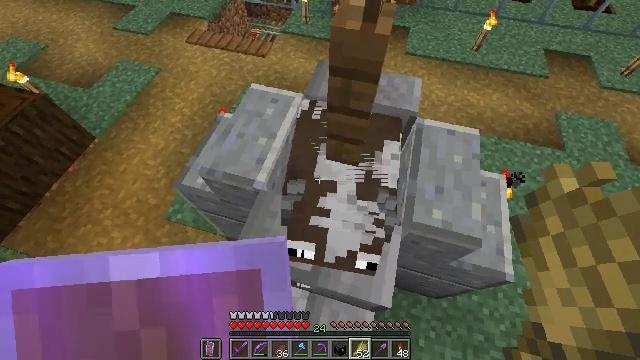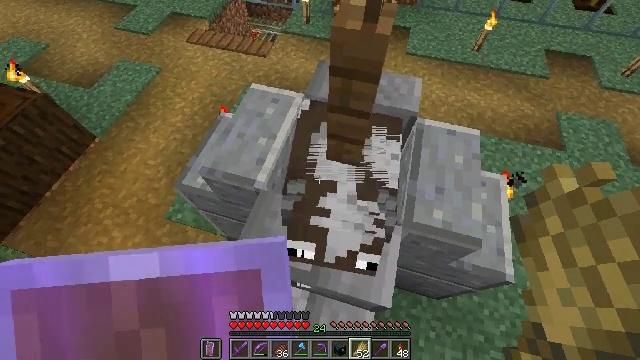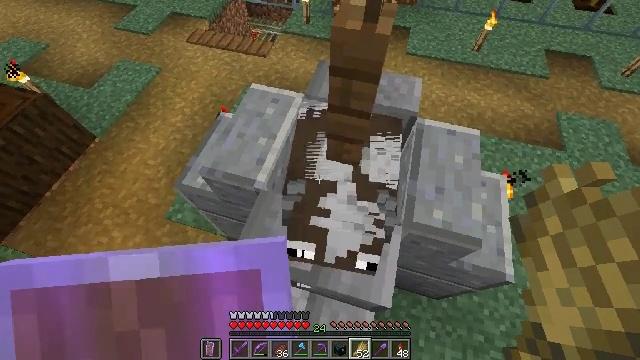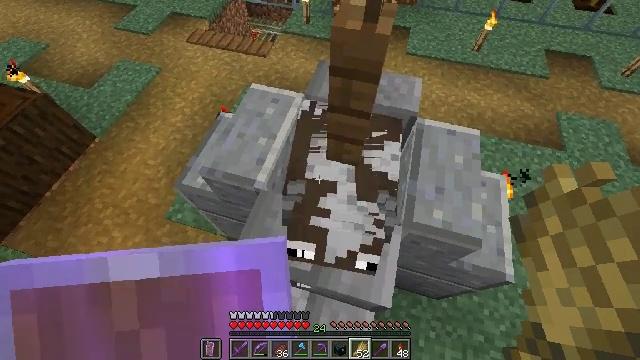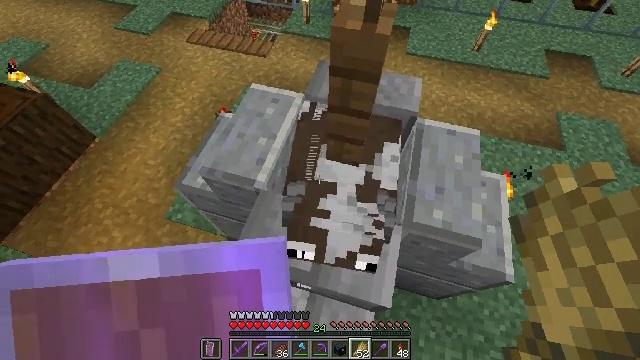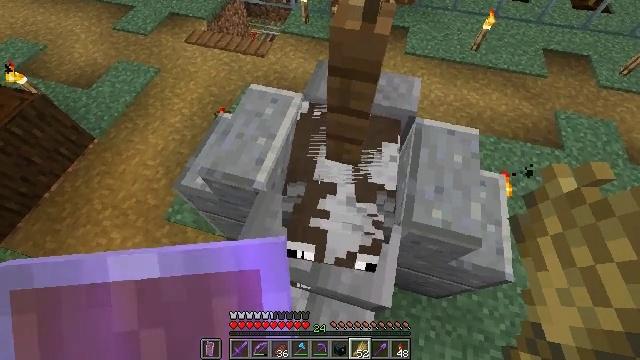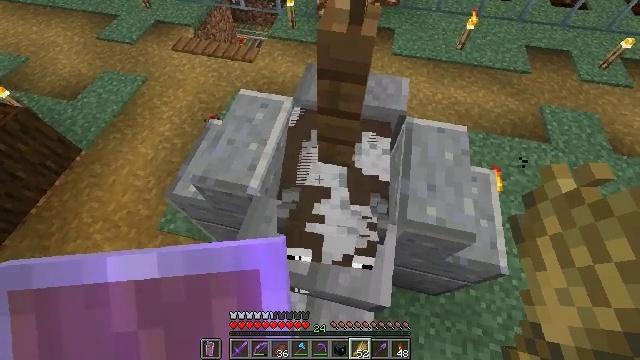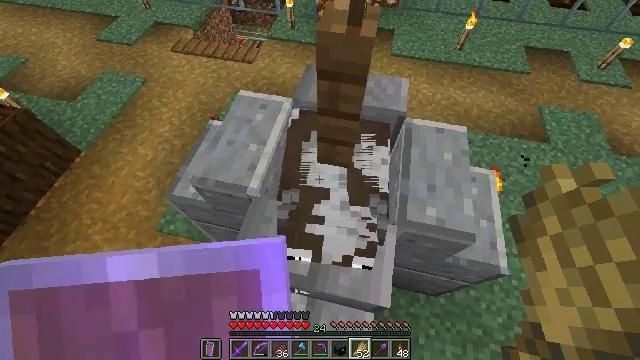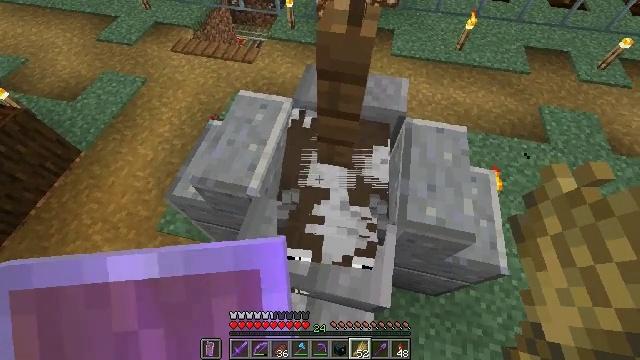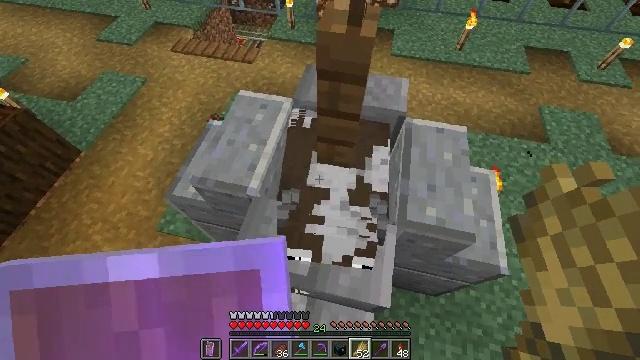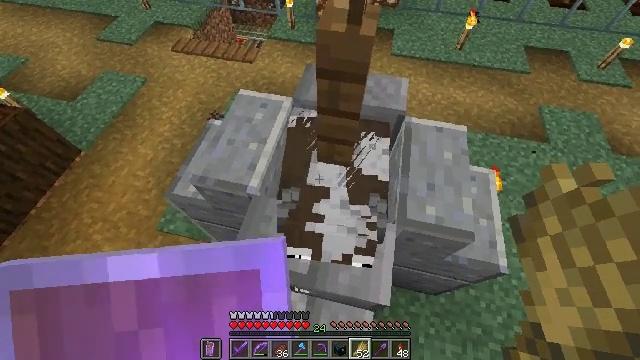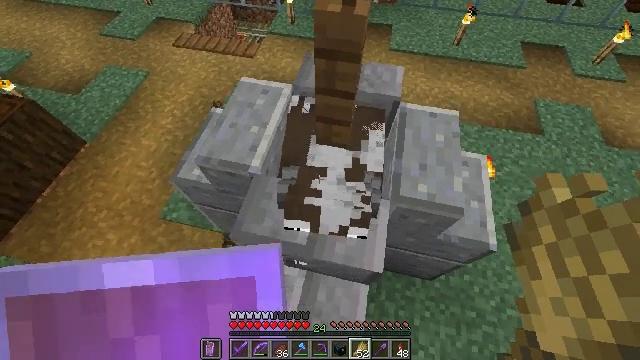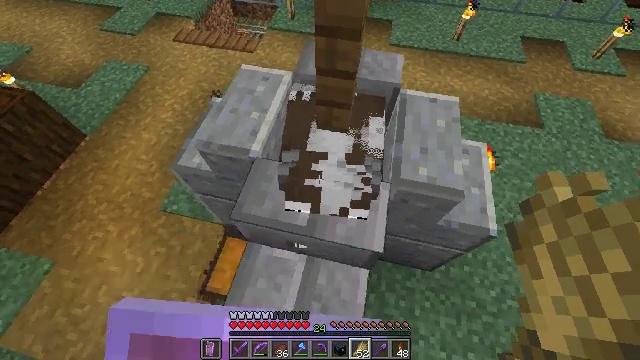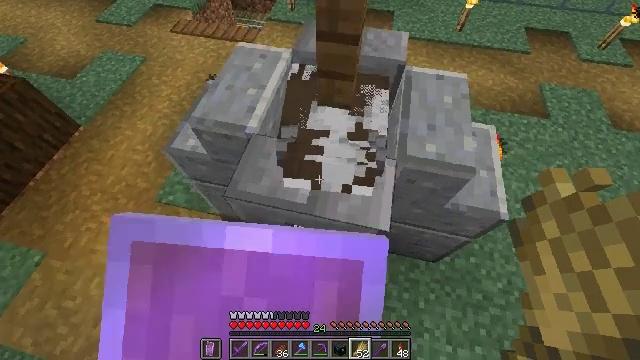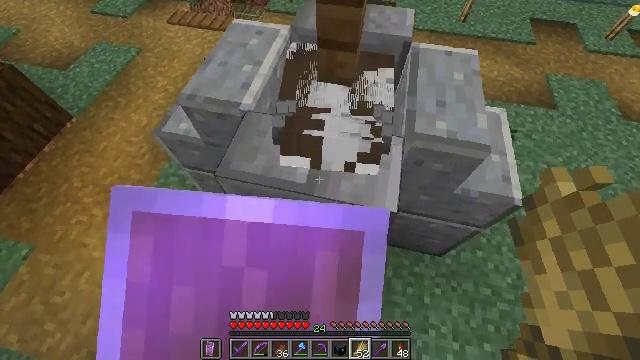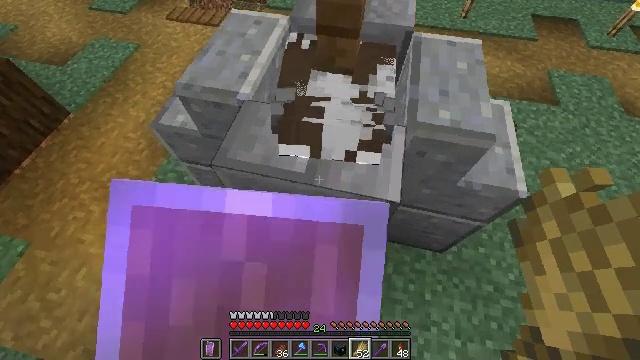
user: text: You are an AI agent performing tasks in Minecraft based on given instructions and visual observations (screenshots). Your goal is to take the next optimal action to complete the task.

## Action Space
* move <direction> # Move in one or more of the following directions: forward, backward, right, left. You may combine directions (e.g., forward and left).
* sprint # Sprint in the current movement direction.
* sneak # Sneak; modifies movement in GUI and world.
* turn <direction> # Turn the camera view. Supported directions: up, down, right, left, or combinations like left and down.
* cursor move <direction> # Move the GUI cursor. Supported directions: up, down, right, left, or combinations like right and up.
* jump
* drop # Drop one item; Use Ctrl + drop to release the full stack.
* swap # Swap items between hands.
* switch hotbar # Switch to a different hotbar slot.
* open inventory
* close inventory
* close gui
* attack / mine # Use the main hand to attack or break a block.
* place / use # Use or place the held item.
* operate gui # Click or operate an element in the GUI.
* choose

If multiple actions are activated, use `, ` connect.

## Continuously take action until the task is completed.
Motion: motion action
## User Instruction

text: Kill the sheep.
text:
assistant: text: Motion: use / place
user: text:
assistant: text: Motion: use / place
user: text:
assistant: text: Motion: use / place
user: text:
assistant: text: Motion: use / place
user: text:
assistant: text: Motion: no_op
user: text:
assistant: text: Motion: turn right
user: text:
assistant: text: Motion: no_op
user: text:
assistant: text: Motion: use / place
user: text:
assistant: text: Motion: use / place
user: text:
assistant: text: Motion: move back, use / place
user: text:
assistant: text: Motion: move back, use / place
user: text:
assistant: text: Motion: use / place
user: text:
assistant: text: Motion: use / place
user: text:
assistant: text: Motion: use / place
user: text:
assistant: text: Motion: use / place
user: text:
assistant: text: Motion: use / place
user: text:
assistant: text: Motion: use / place
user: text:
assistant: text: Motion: turn up, use / place
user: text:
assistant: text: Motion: turn up, use / place
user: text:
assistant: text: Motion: turn up, use / place
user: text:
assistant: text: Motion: turn up, use / place
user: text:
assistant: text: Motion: turn up, use / place
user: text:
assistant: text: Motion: turn up, use / place
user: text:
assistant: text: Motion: use / place
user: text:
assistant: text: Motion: move forward, use / place
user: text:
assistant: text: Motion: move forward
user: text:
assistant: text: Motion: no_op
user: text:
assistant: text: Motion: turn down
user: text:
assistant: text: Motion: turn down, use / place
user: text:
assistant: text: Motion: use / place